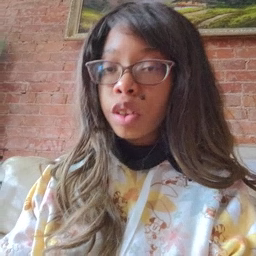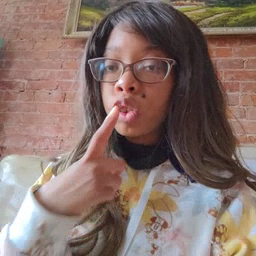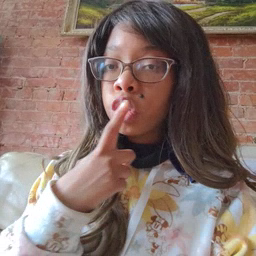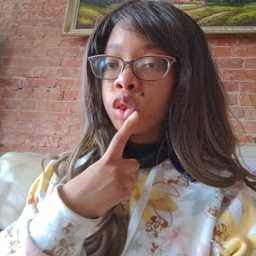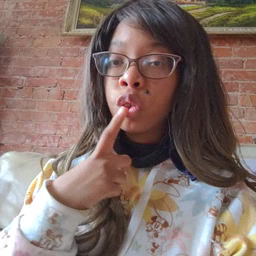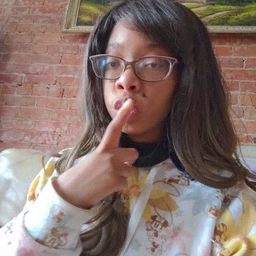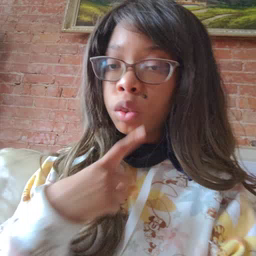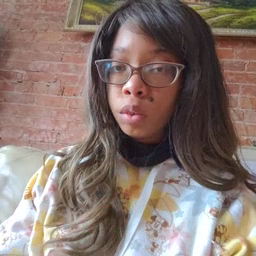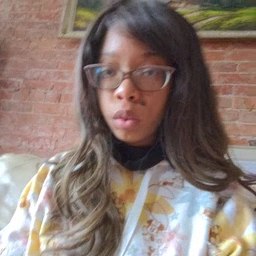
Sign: mouth